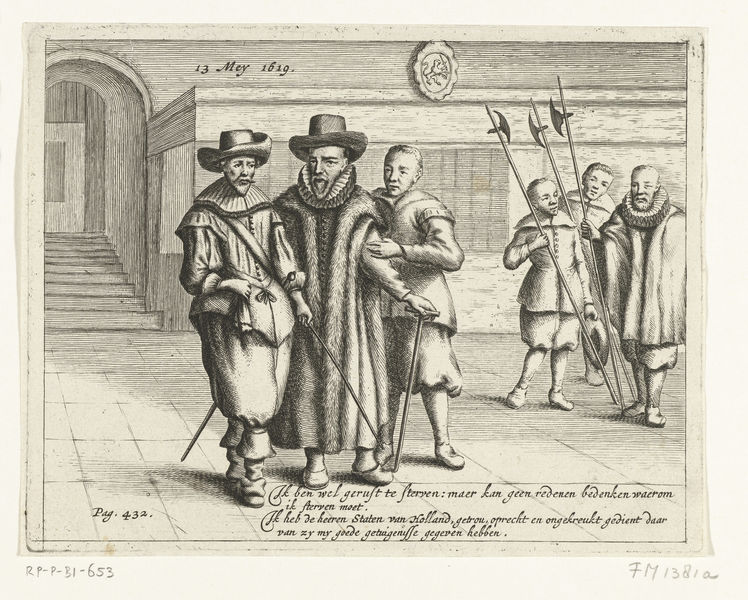
Titel: Oldenbarnevelt wordt naar het schavot geleid
Künstler: Hendrik Bary
Standort: Amsterdam
Institution: Rijksmuseum
Schlagwörter: mann, weiß, menschen, hut, hüte, männer, schwarz, stützen, tür, zeichnung, karo, kragen, halskrause, herr, holland, innenraum, männergruppe, niederlande, wache, hütte, mantel, renaissance, stock, perspektive, gehstock, schuhe, stab, grafik, graphik, treppe, treppen, stufen, tor, druck, druckgraphik, druckgrafik, schraffur, stich, fliesen, soldat, stöcke, mäntel, wappen, pelzmantel, mittelalter, hellebarde, wächter, lanzen, löwe, hellebarden, kupferstich, mai, wachen, kagen, söldner, seitenzahl, wenzel hollar, hollar, dreiergruppen, 1629, 1619, pag 43, pag 432, 13 mai 1619, niederlänisch